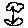
Label: flower